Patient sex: M
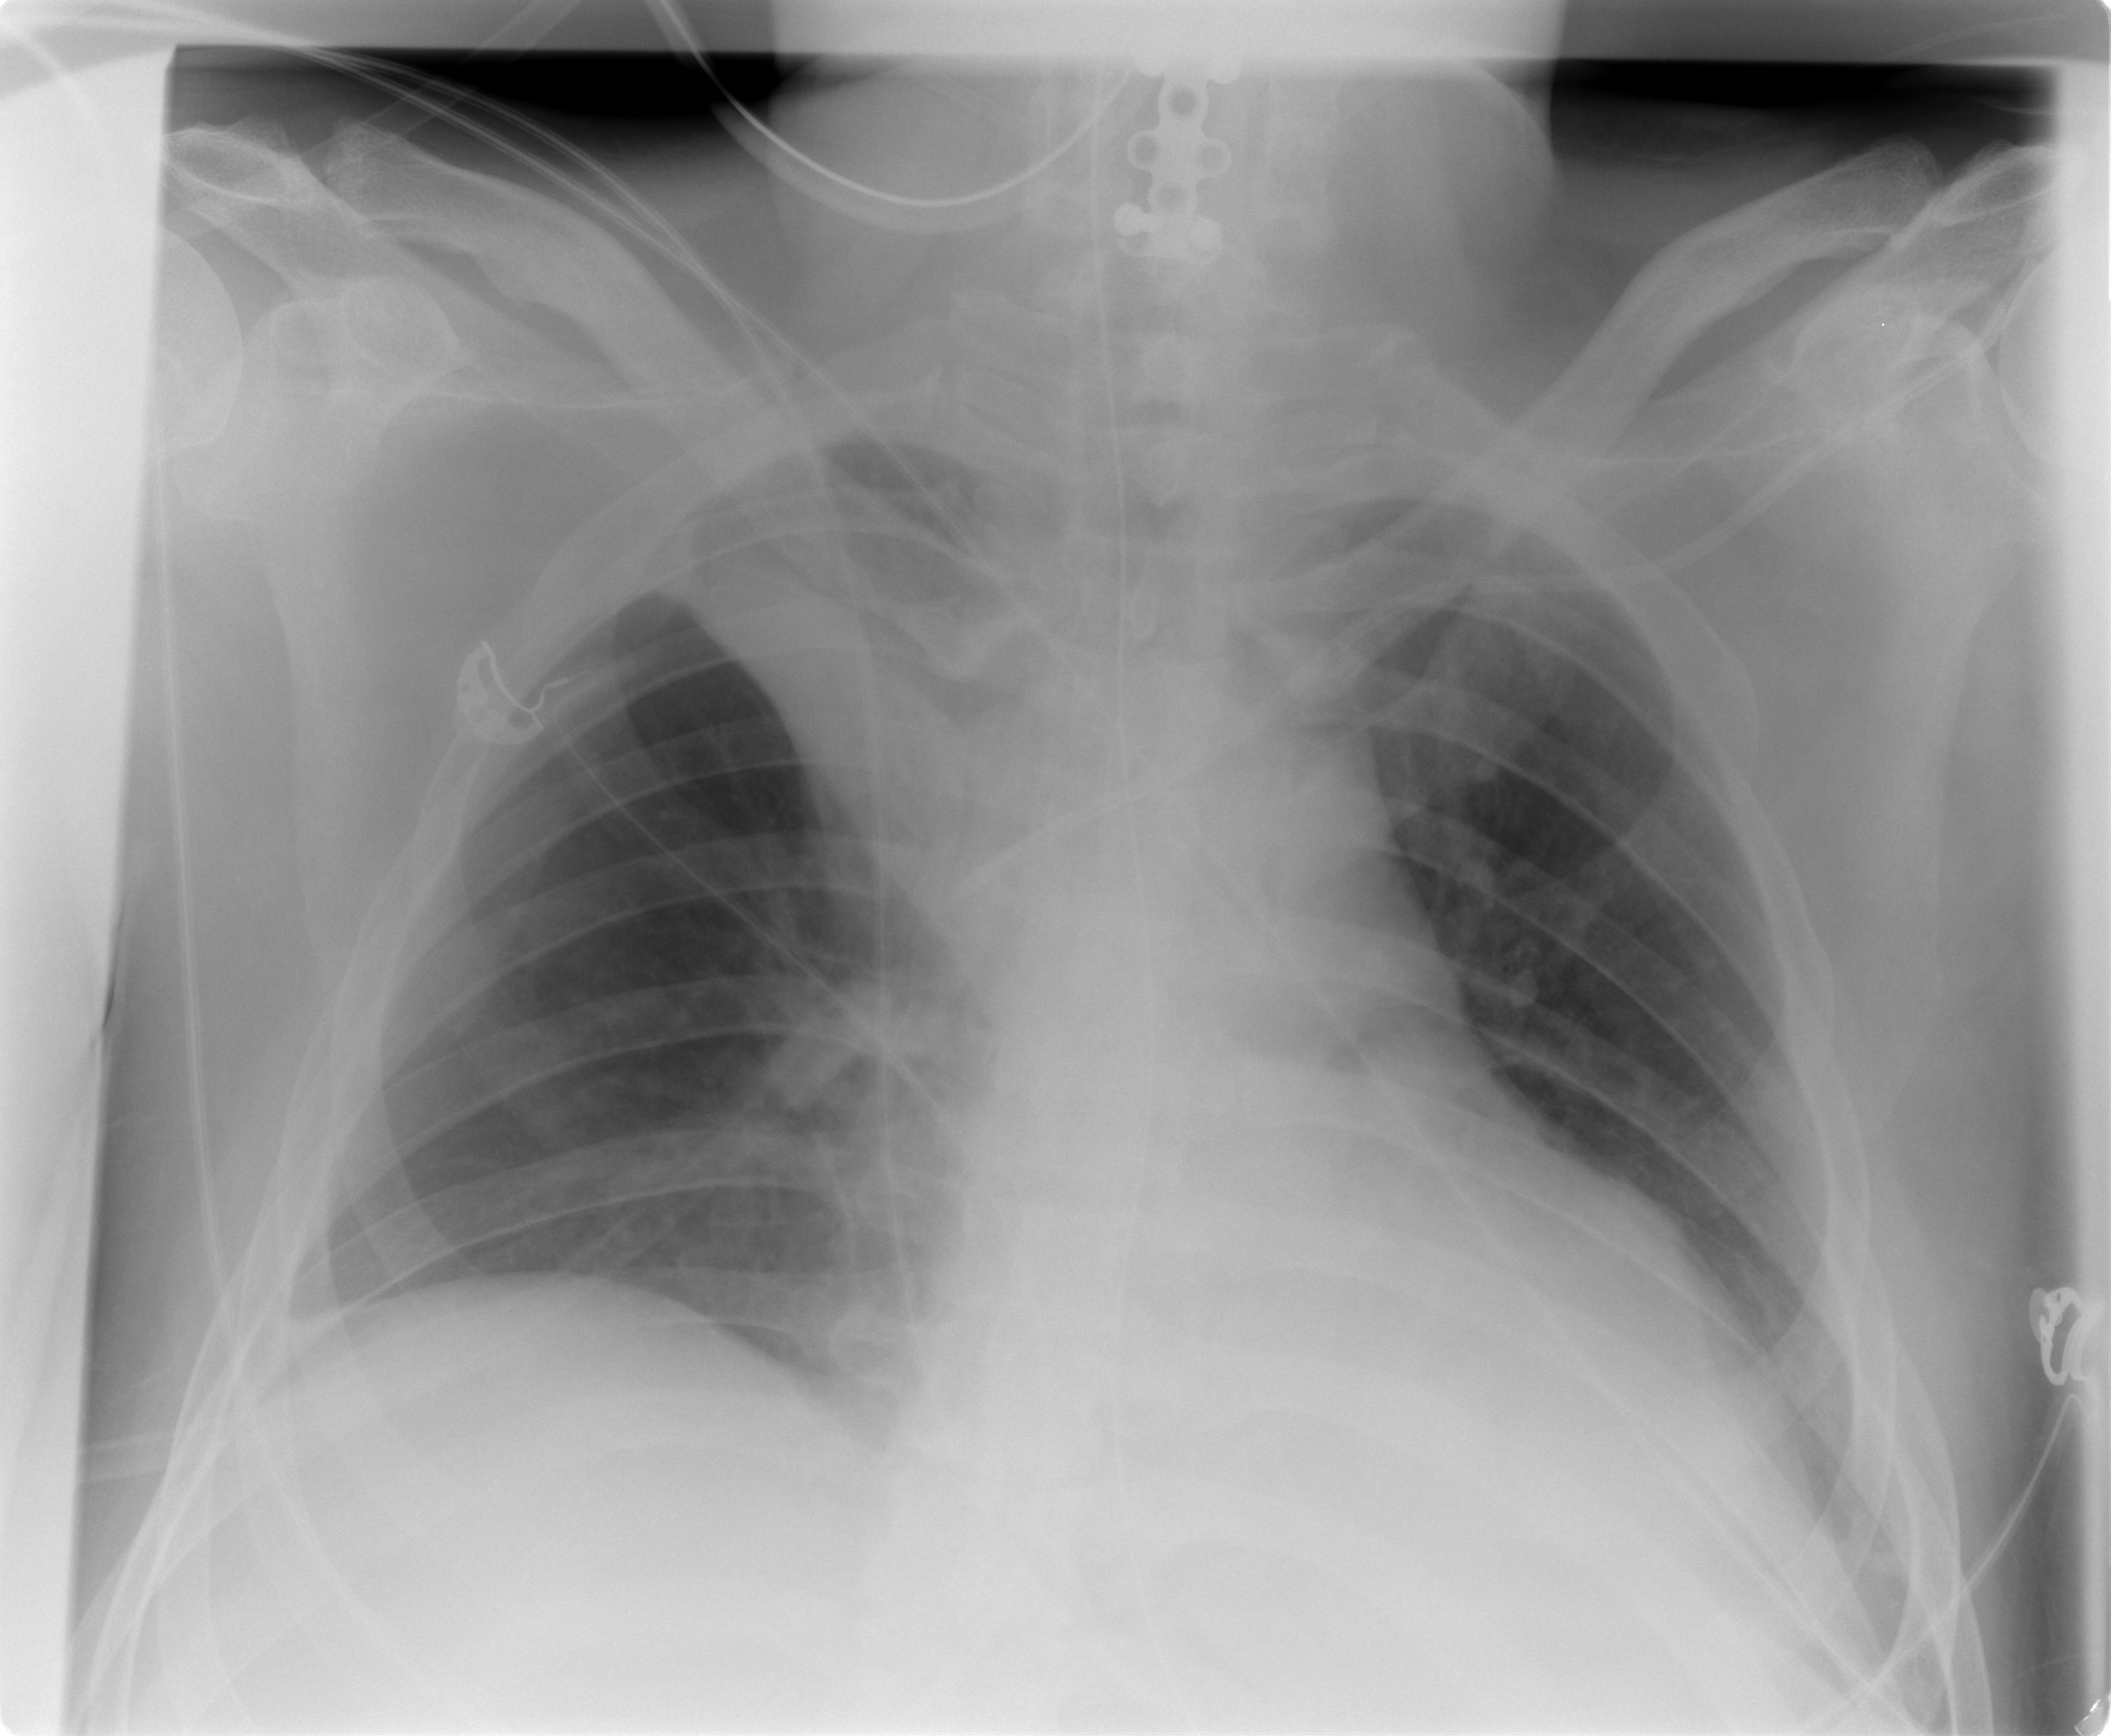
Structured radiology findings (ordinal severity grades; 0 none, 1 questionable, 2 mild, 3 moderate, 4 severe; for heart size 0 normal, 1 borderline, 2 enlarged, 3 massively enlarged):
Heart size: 2
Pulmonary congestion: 0
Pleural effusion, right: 0
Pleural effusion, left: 0
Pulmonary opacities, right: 0
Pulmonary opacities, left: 0
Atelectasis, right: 2
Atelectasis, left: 2